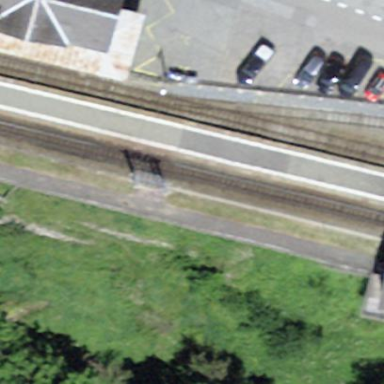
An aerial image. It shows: Platform for public transport and railway.